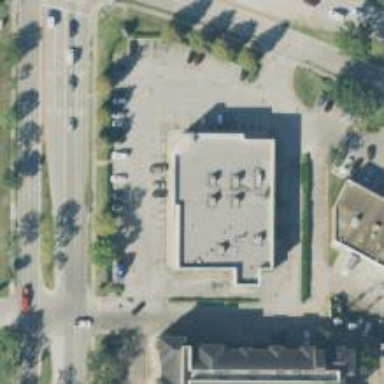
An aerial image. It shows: Pharmacy providing healthcare services.